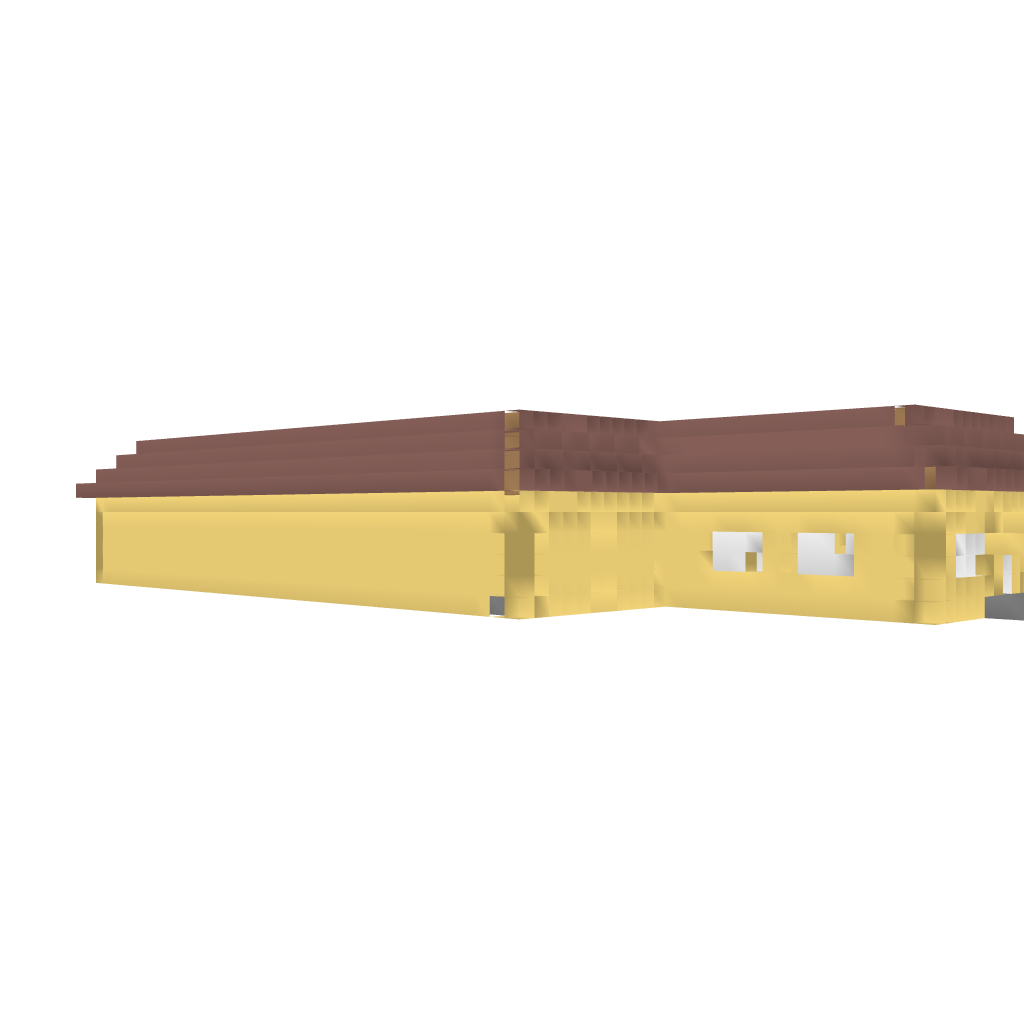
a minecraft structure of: Desert House bad low quality